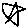
Label: star